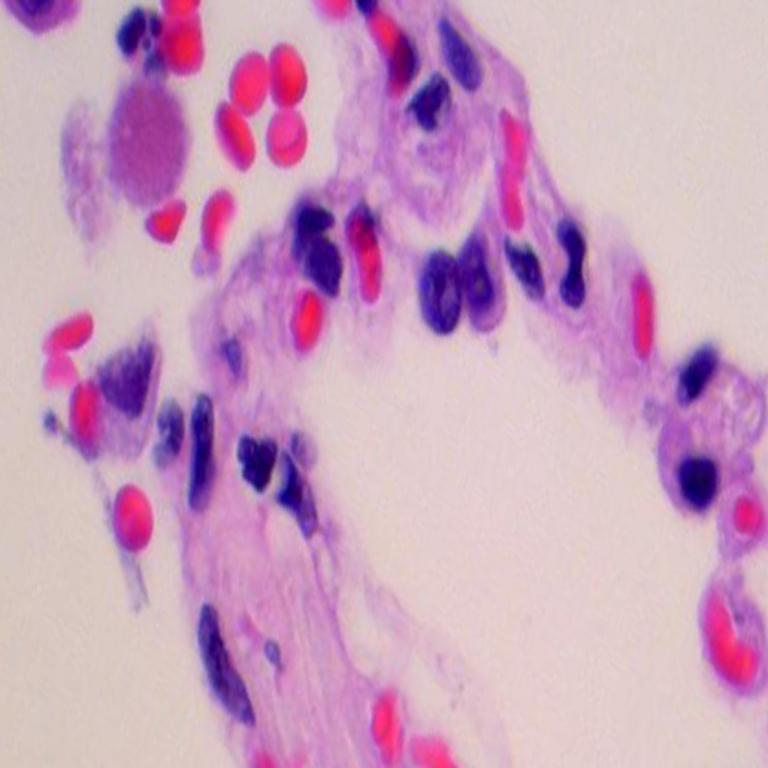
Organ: lung
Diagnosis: benign